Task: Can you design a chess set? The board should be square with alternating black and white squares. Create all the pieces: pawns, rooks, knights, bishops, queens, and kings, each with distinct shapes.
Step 2329:
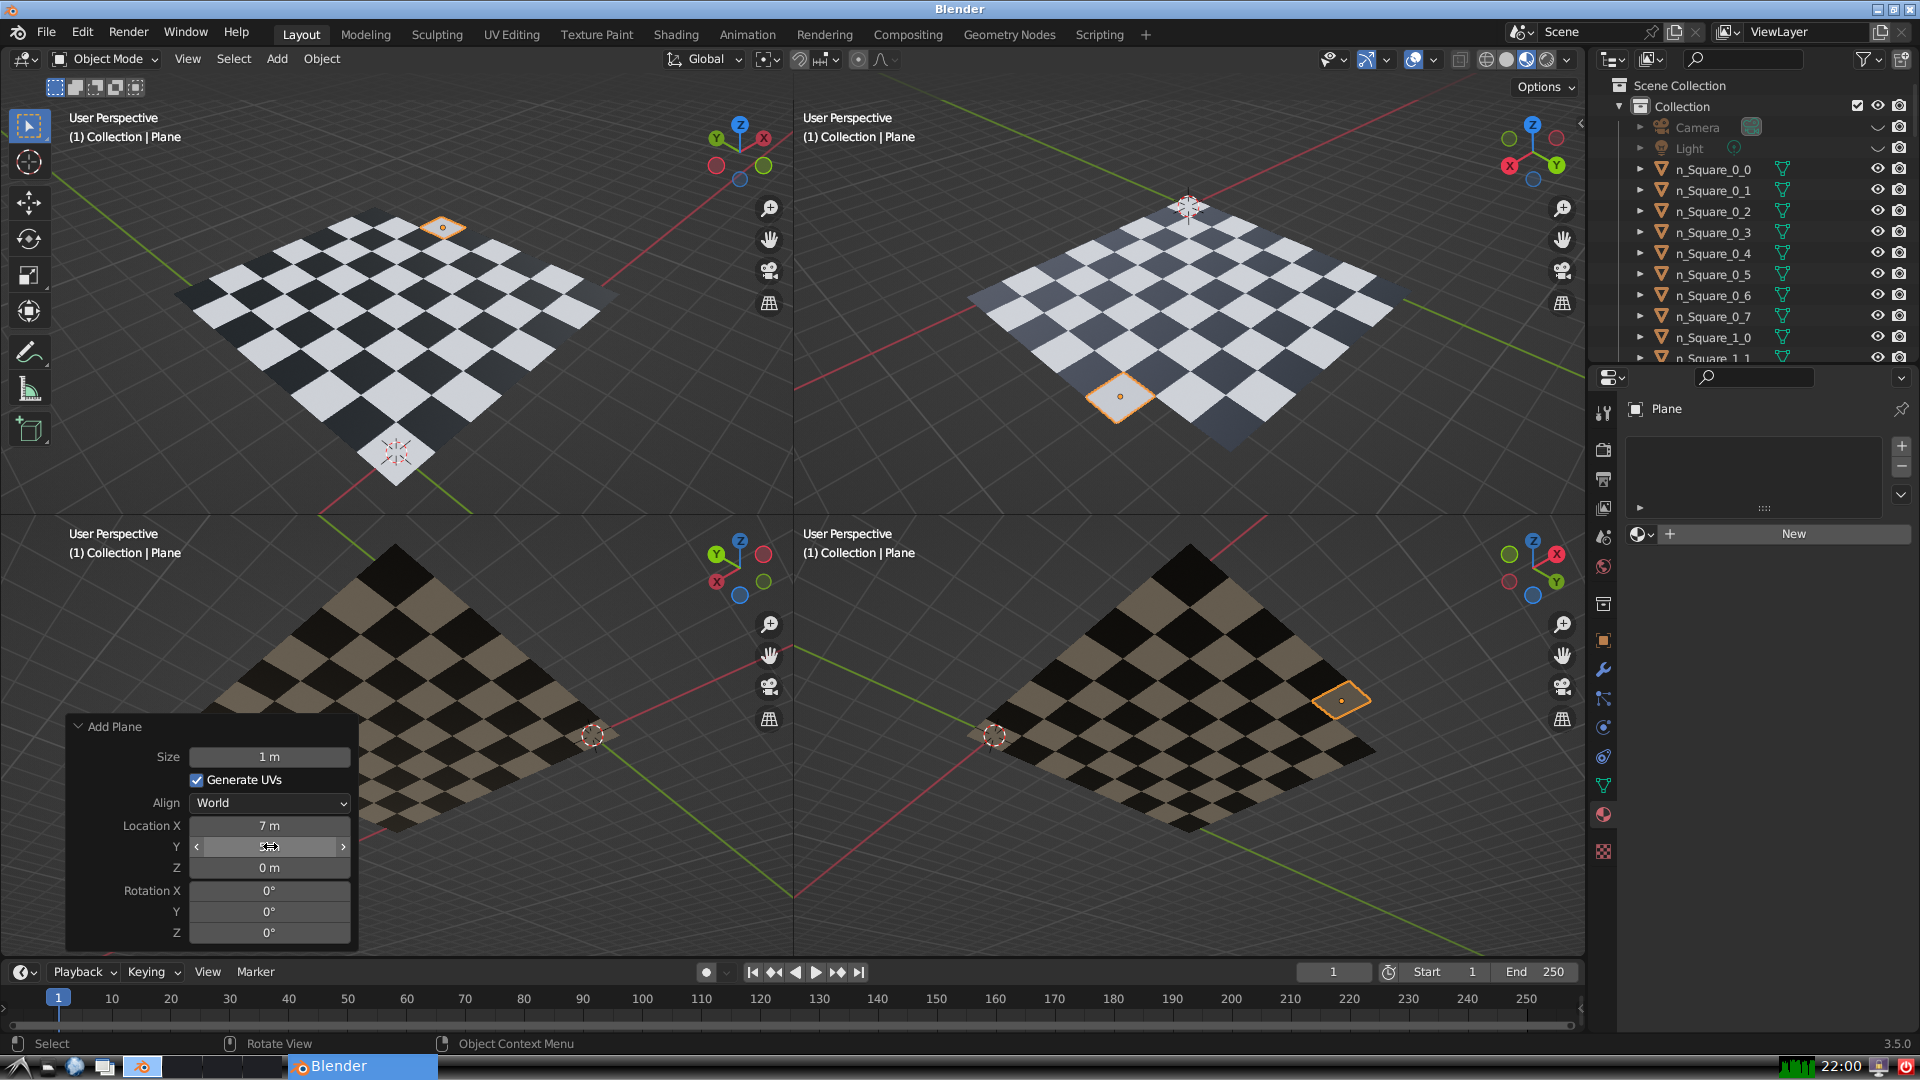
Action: {"mouse_move": [270, 867]}